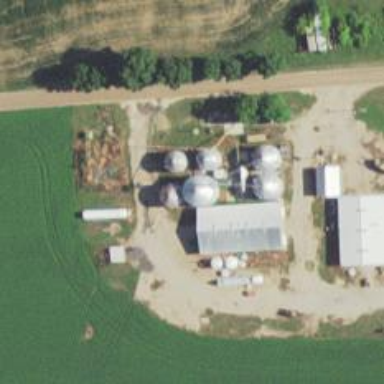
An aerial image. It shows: Silo building.